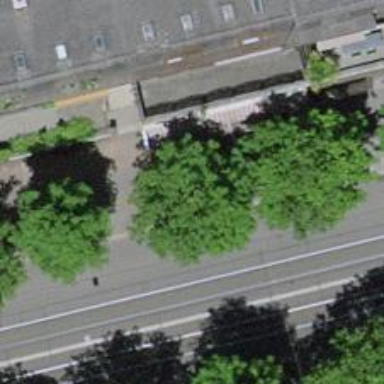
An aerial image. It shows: Avenue lined with broadleaved deciduous trees.